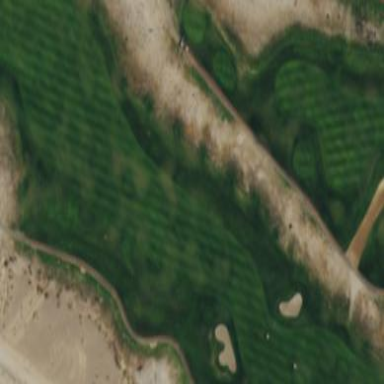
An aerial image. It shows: Rough area on grassy golf course.